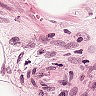
Metastatic tissue present: no